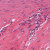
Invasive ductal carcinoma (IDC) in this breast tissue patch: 0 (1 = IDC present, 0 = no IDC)